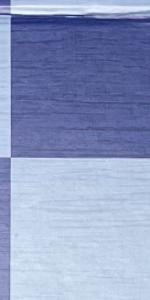
Label: Empty